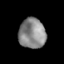
Tissue: skin
Cell type: Epithelial cells
Senescence score: 0.2593
Nuclear area (px): 789
Mean DAPI intensity: 136.962